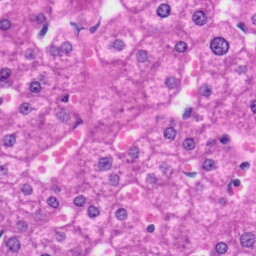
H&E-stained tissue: Liver